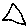
Label: triangle